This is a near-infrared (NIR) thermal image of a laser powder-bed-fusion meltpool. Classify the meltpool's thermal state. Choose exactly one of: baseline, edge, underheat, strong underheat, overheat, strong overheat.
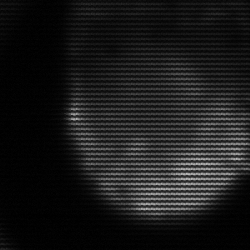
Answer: edge